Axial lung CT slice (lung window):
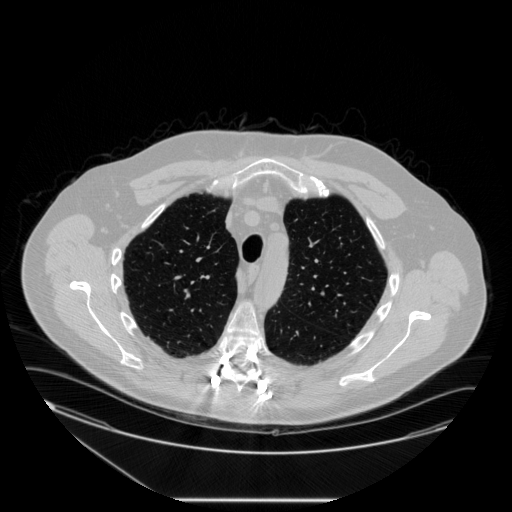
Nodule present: no